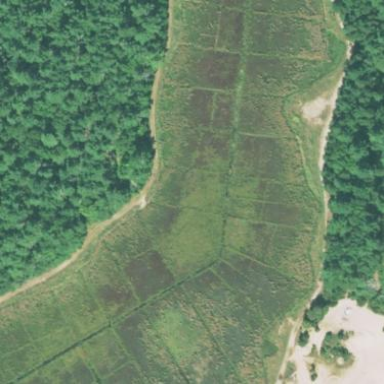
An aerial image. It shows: Farmland with wetland area and cranberries crop growing.